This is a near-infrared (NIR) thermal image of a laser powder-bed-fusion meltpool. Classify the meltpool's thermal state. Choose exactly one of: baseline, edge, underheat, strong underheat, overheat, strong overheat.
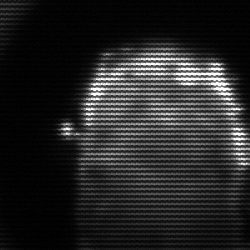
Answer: baseline